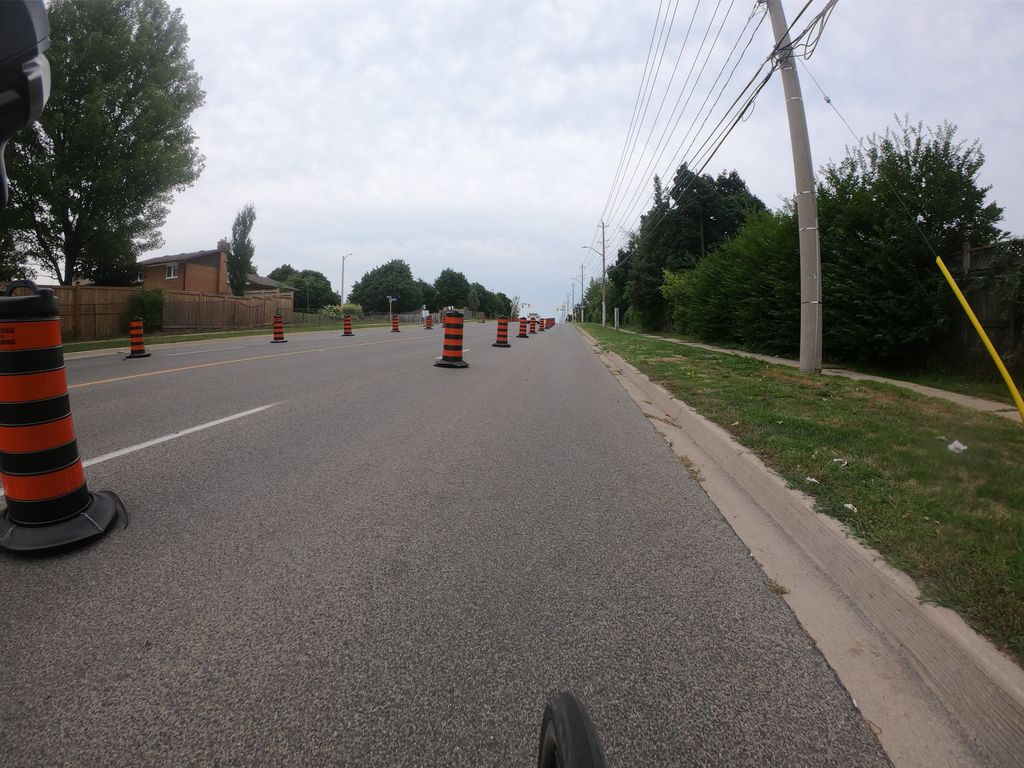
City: kitchener-waterloo